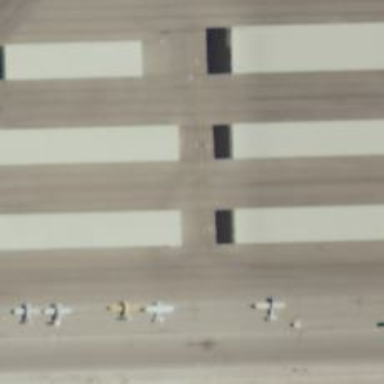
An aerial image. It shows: View of taxiway at the airport.